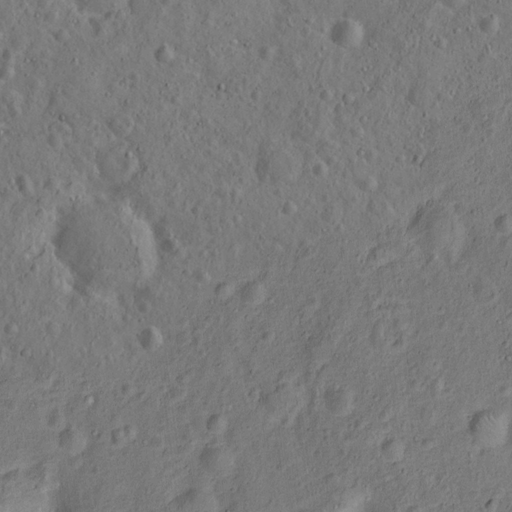
Objects detected: cone